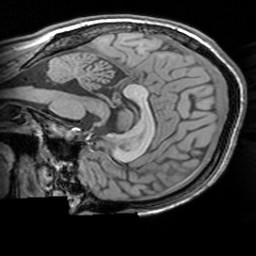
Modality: T1w
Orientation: sagittal
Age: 23
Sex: female
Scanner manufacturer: siemens
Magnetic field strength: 3 T
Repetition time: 1.63 s
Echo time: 0.00311 s